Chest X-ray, PA view. Patient: 46 years old, sex M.
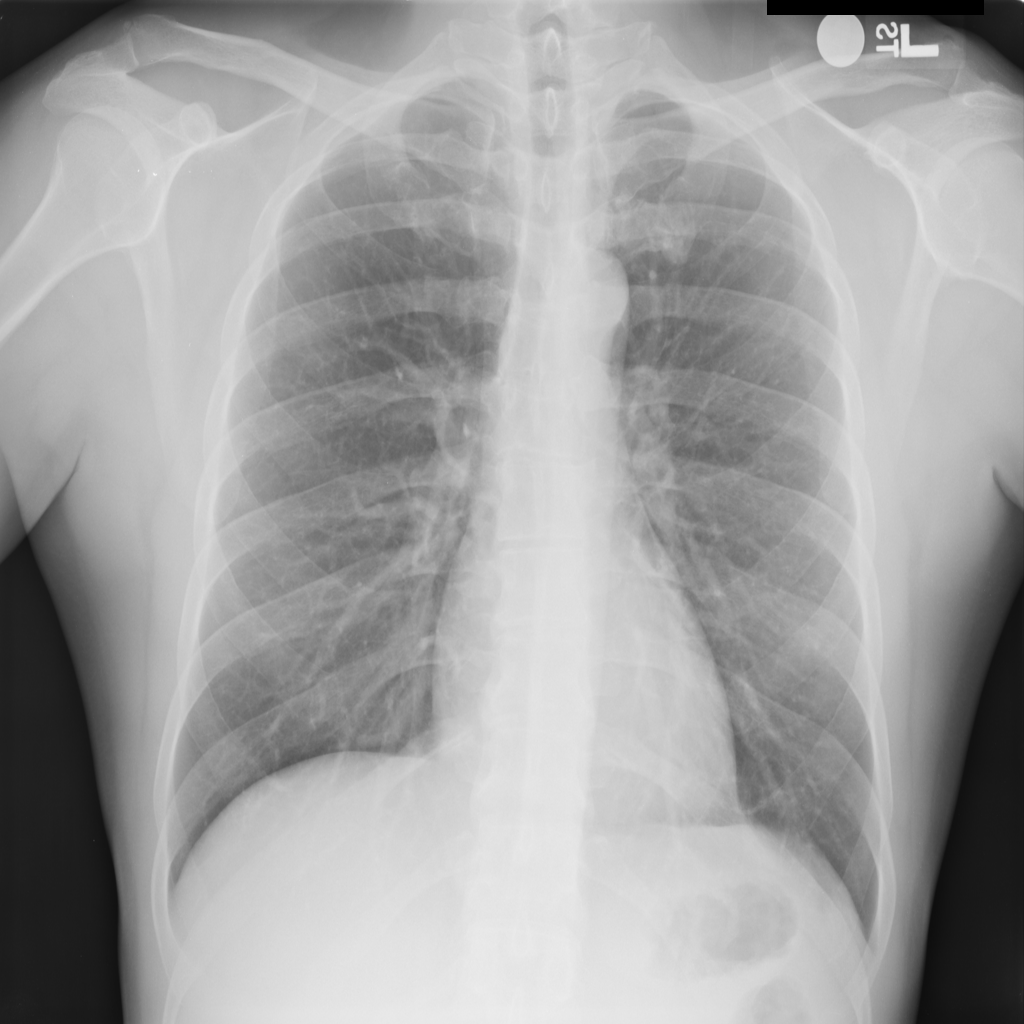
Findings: No Finding